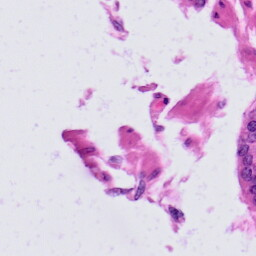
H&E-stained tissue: Prostate